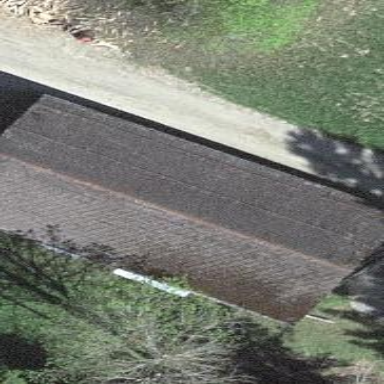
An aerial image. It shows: Barn.